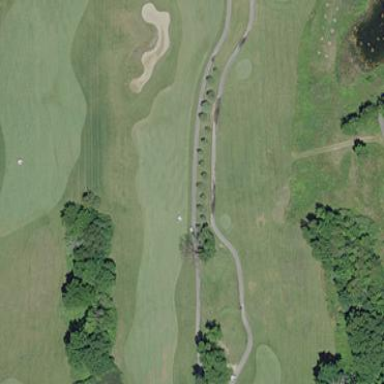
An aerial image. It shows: Grassy area designated as golf fairway.